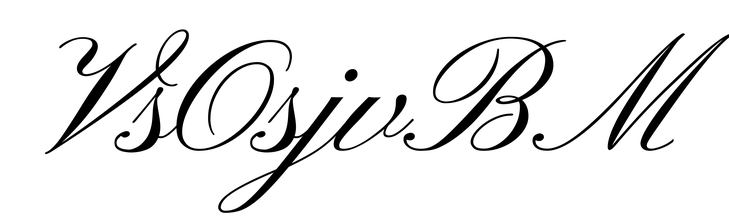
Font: PinyonScript-Regular